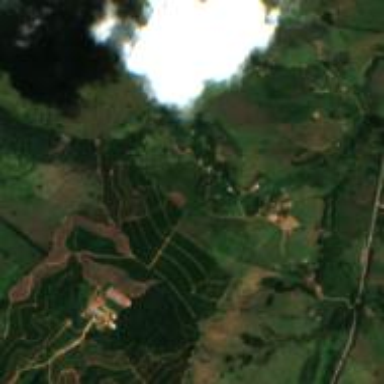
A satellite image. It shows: Farmland used for cultivating coffee crops.